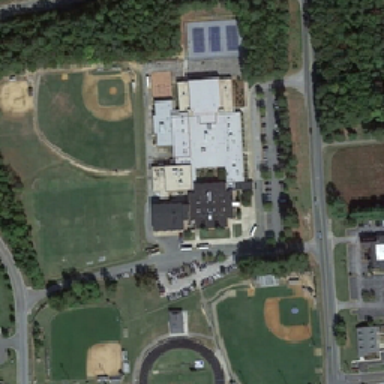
The school has three baseball fields three tennis fields .